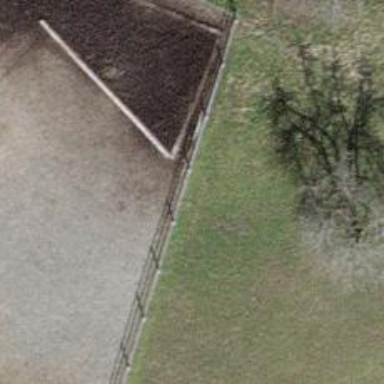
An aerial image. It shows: Fence is in the image.